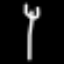
Label: fork